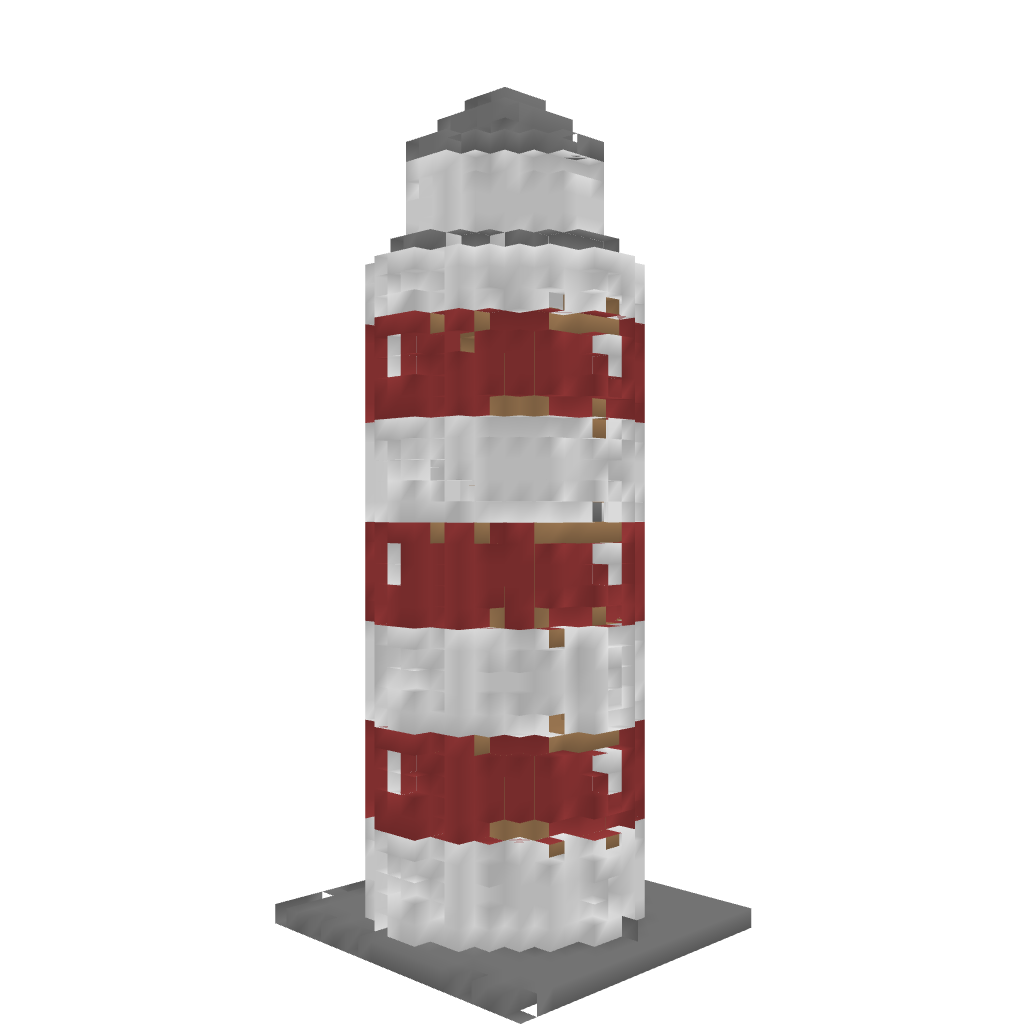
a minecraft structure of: small lighthouse high quality